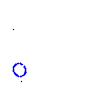
Particle: proton